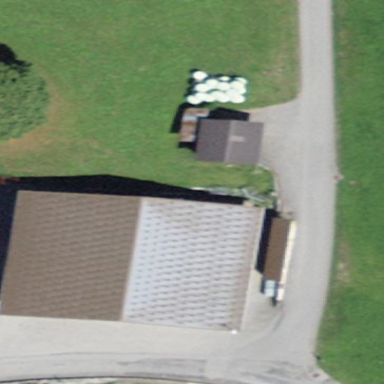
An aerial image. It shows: Industrial building.